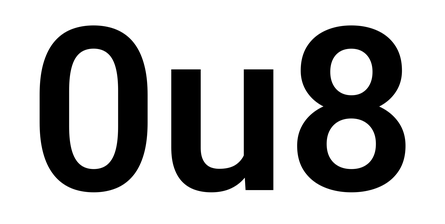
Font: Roboto_SemiBold